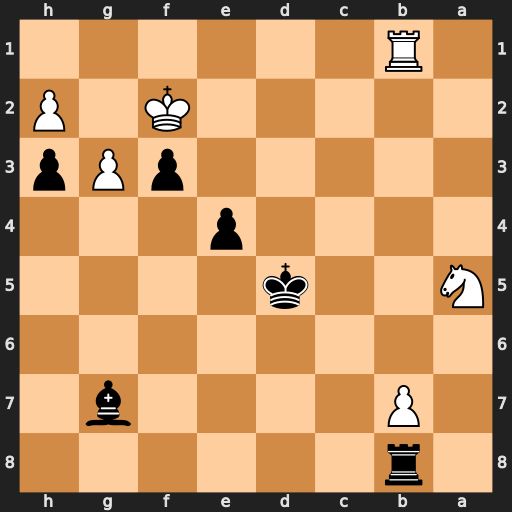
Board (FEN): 1r6/1P4b1/8/N2k4/4p3/5pPp/5K1P/1R6
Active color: b
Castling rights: -
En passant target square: -
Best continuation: Bd4+ Kf1 e3